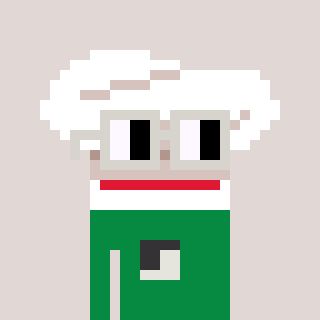
a pixel art character with square light gray glasses, a chef hat-shaped head and a green-colored body on a warm background